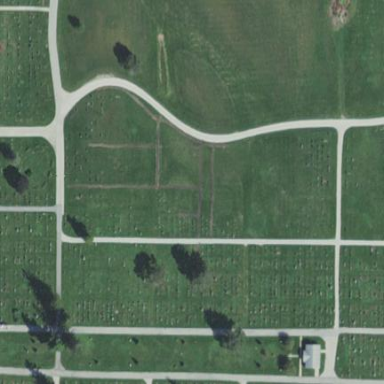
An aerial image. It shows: Cemetery.